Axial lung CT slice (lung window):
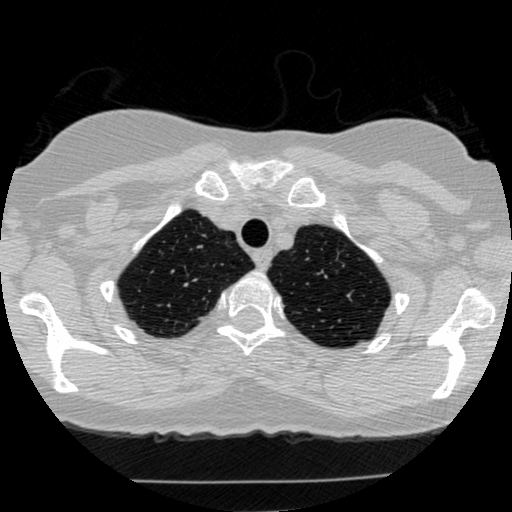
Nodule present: no